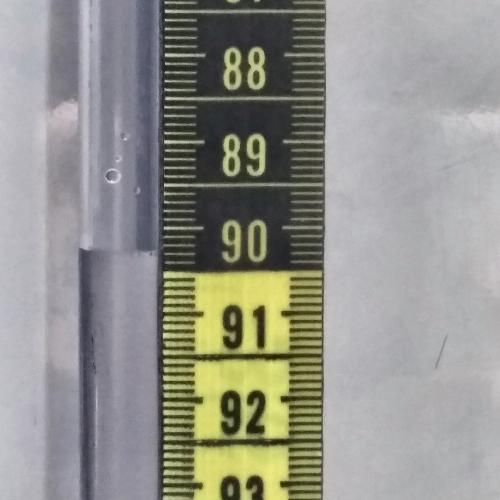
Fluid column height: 90.3 cm